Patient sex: F
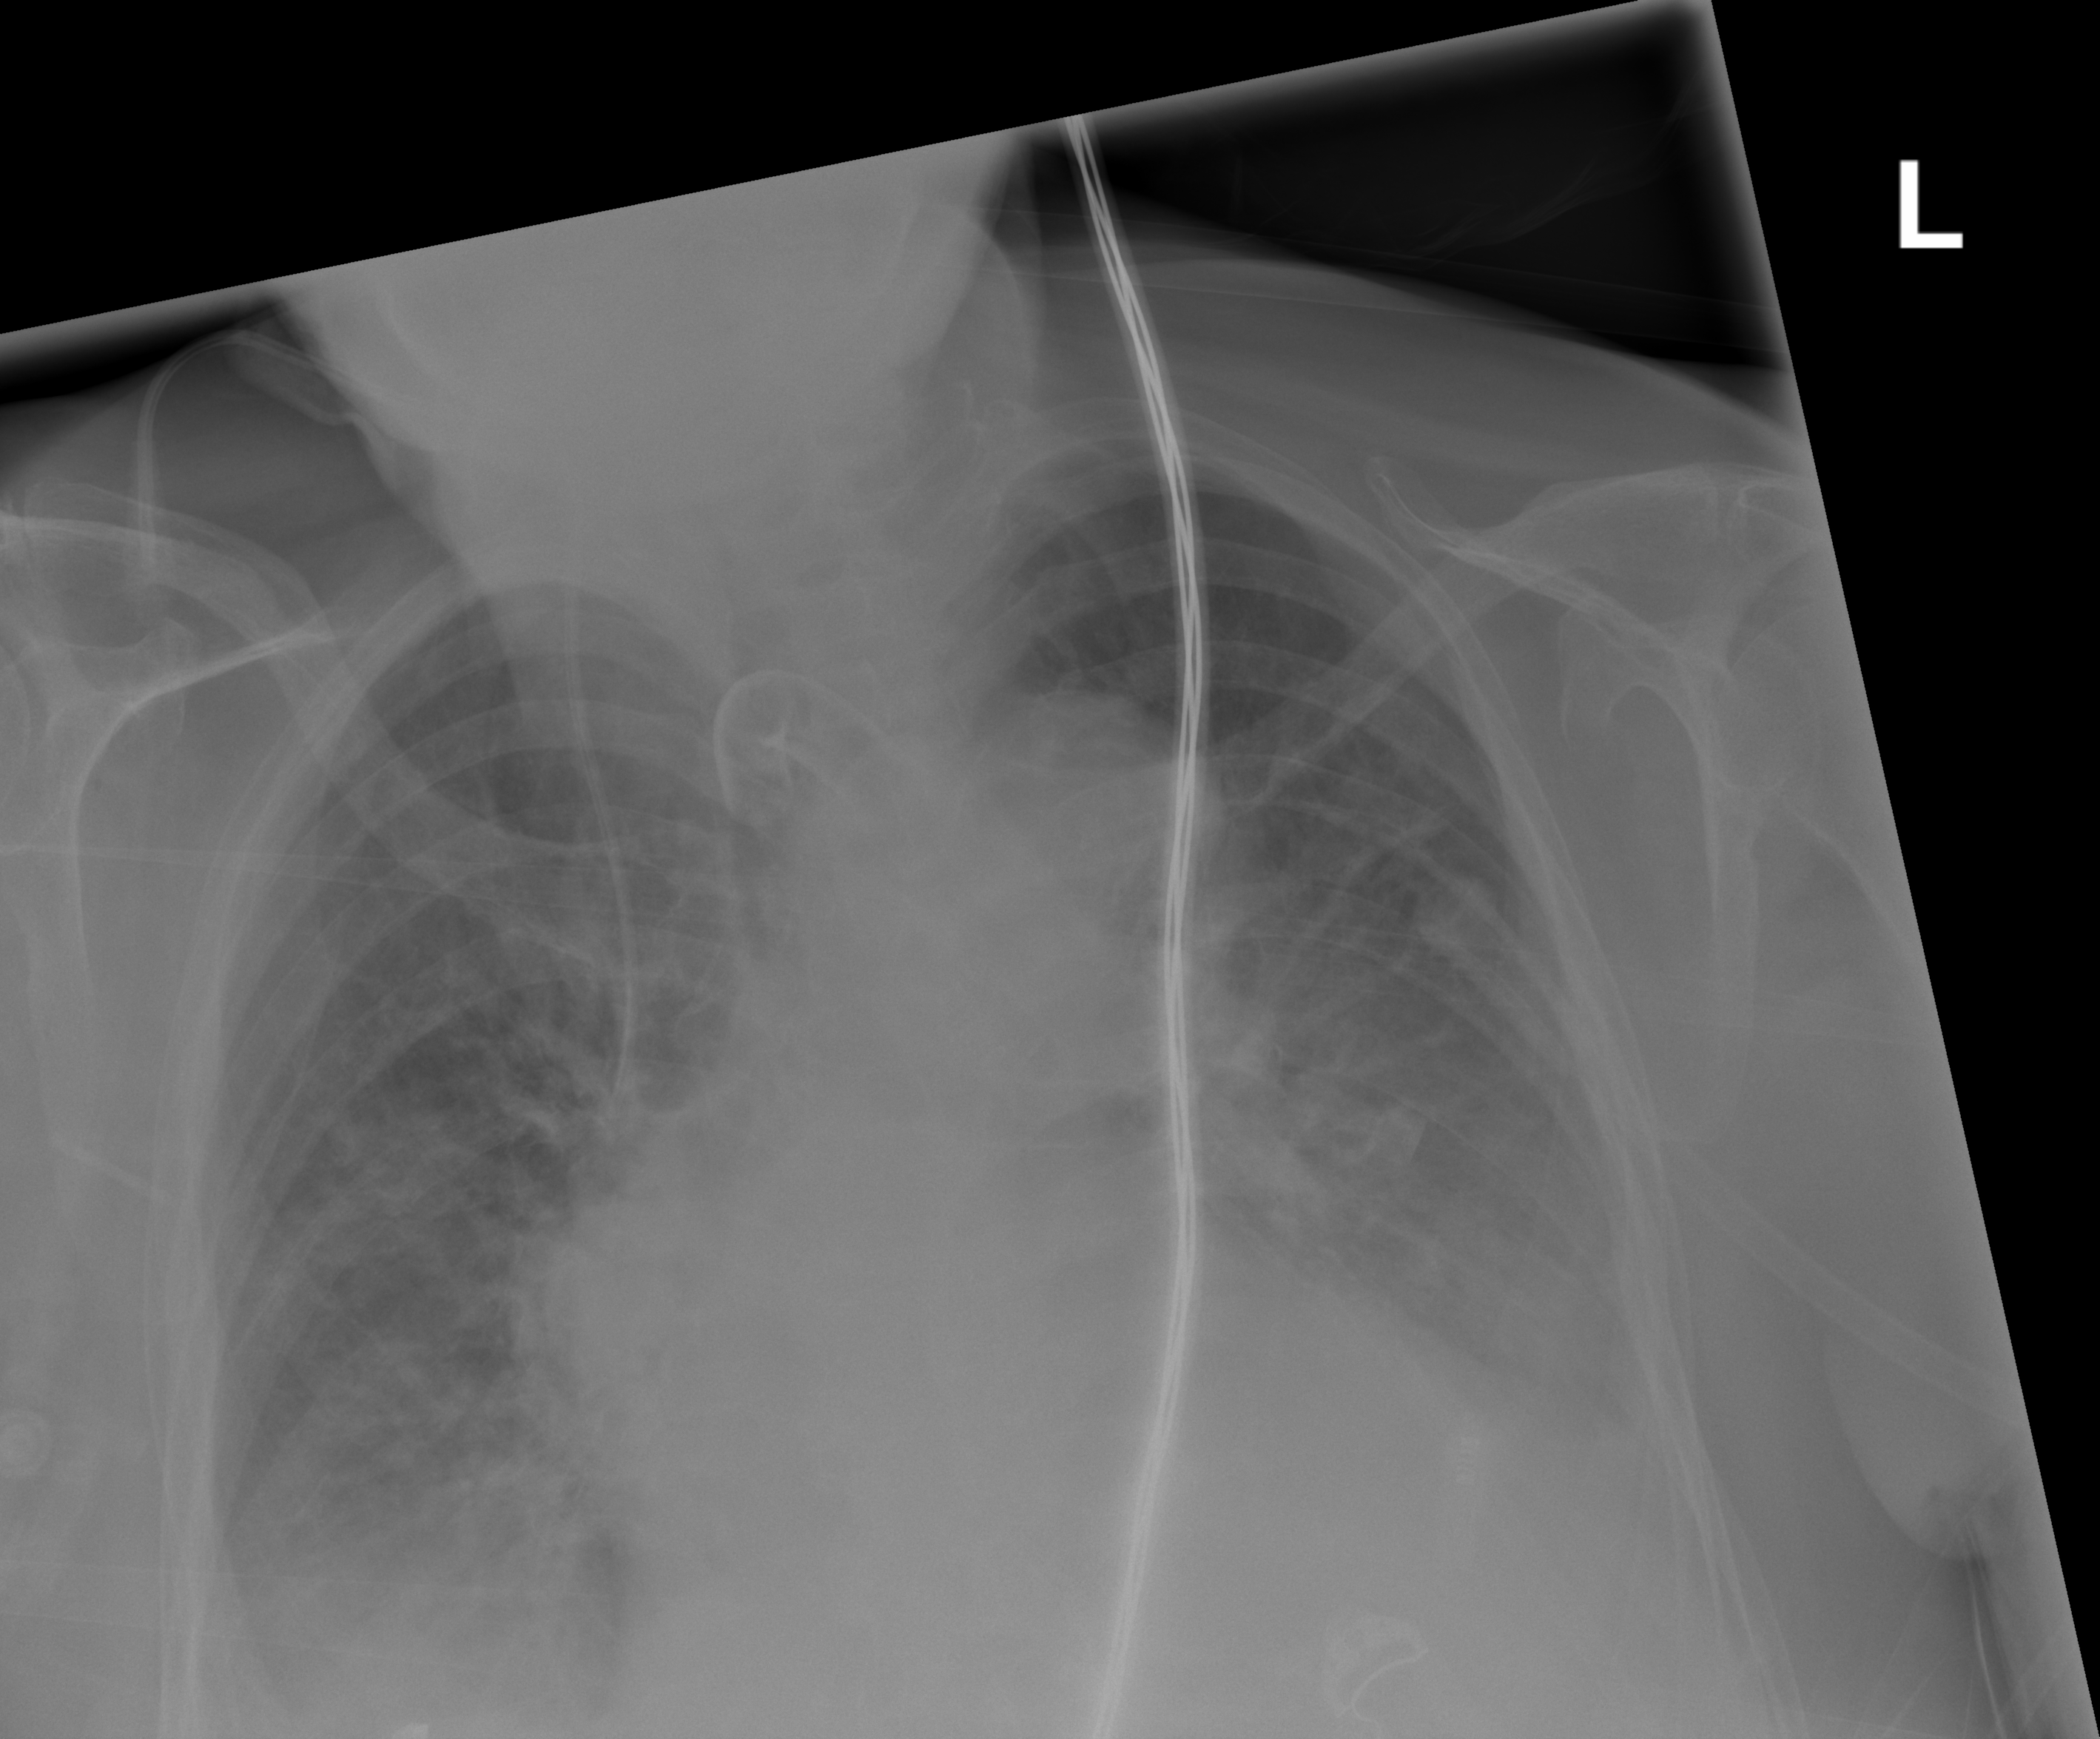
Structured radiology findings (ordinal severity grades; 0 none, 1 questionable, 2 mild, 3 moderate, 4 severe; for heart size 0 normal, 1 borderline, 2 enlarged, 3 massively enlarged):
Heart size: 2
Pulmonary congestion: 2
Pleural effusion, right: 2
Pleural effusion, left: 2
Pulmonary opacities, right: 2
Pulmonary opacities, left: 2
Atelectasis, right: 2
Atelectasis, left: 2